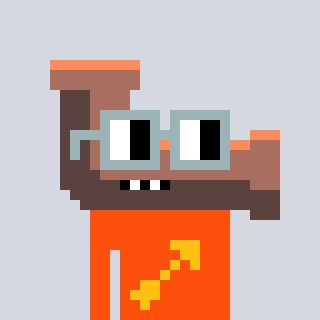
a pixel art character with square dark gray glasses, a pipe-shaped head and a orange-colored body on a cool background